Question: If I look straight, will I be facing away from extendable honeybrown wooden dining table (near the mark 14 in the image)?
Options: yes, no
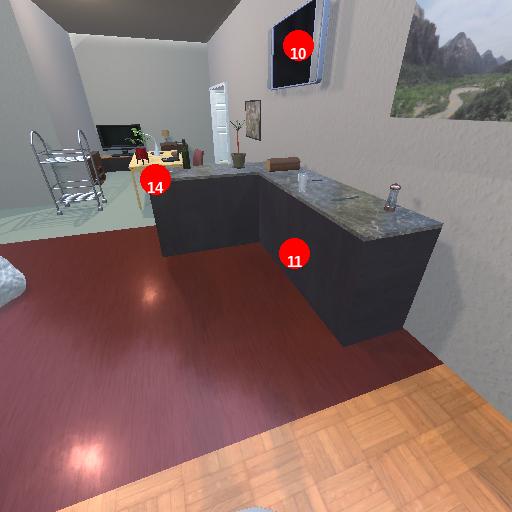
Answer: yes